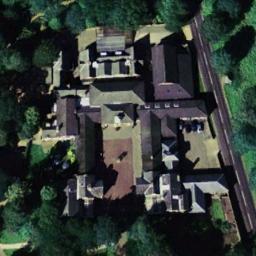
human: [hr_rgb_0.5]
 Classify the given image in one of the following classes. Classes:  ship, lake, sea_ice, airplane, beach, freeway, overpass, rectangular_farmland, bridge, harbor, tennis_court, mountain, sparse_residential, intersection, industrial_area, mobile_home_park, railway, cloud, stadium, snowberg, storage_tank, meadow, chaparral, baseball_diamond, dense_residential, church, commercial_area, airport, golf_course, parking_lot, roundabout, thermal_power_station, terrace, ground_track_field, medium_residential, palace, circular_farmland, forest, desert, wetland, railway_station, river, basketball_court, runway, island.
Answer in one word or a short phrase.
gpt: palace